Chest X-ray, PA view. Patient: 51 years old, sex M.
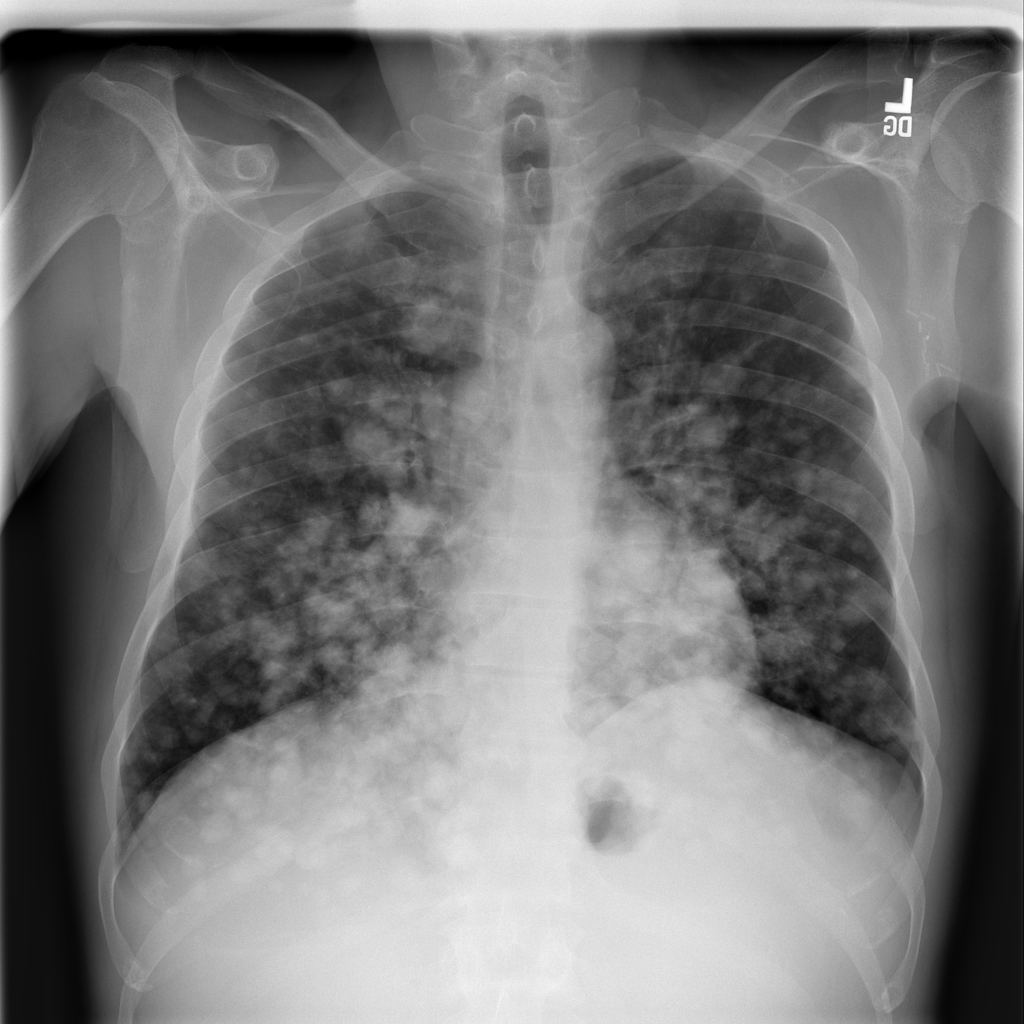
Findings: Infiltration, Nodule